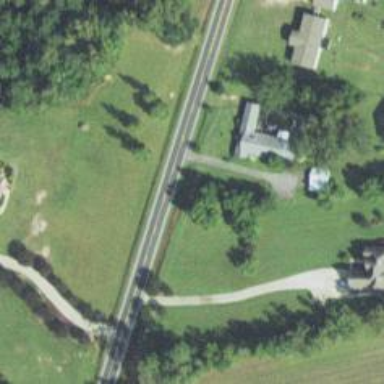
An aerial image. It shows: Tertiary road.